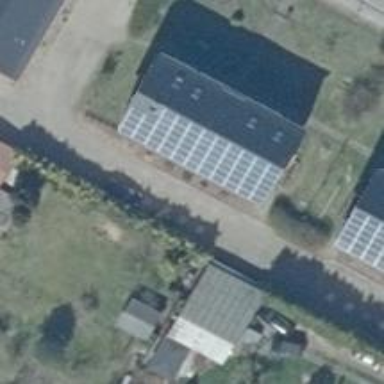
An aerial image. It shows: Solar photovoltaic panel generating electricity through small installation.